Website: walmart
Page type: customer-info-address
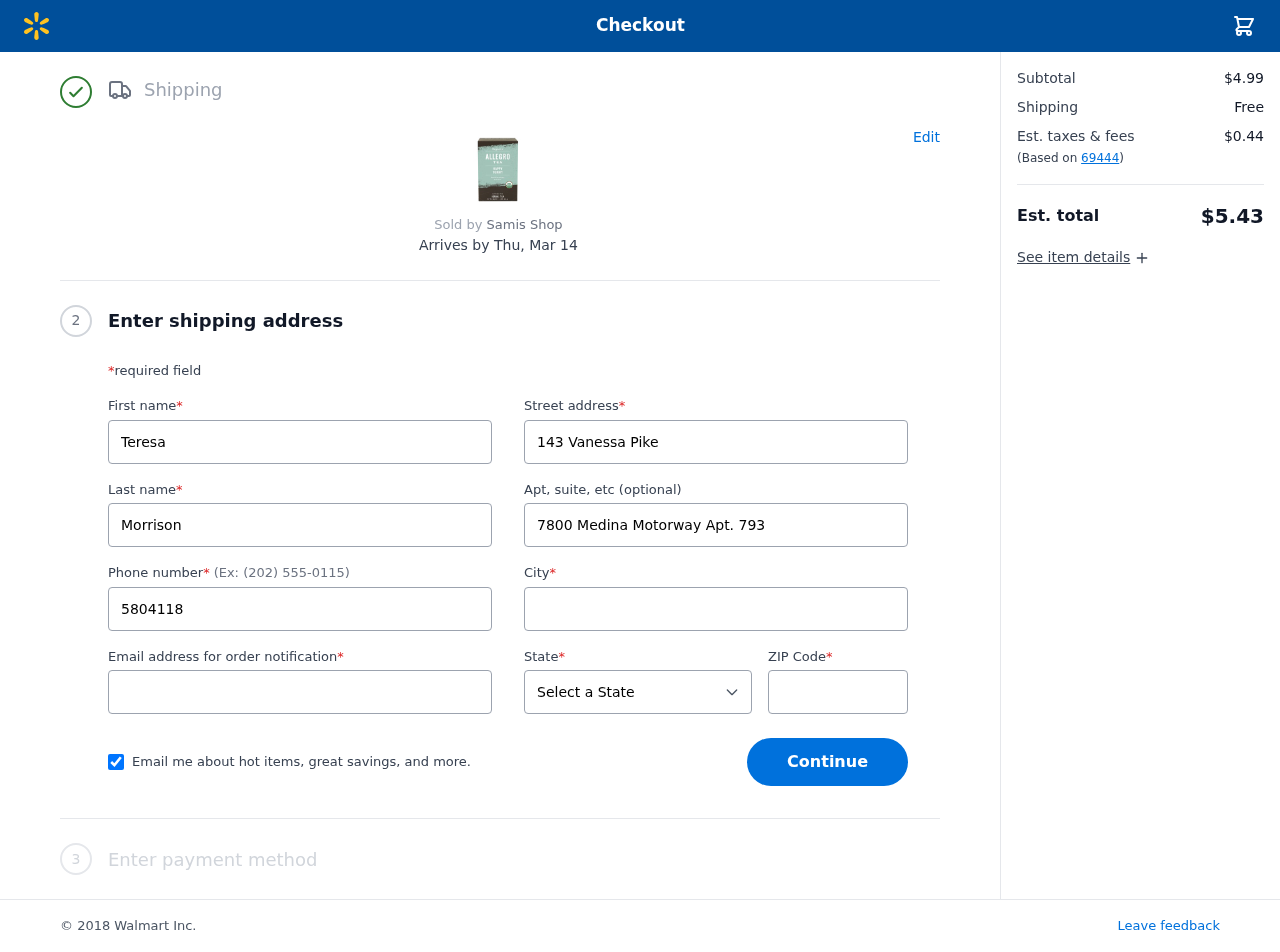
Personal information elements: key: PII_CITY
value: Robertsside
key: PII_EMAIL
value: teresamorrison@hotmail.com
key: PII_FIRSTNAME
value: Teresa
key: PII_LASTNAME
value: Morrison
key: PII_PHONE
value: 5804118213
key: PII_POSTCODE
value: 69444
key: PII_STATE
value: Pennsylvania
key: PII_STREET
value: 143 Vanessa Pike
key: PII_STREET2
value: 7800 Medina Motorway Apt. 793
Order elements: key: ORDER_DELIVERY_DATE
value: Thu, Mar 14
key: ORDER_SUBTOTAL
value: $4.99
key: ORDER_SHIPPING_COST
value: Free
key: ORDER_TAX
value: $0.44
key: ORDER_TOTAL
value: $5.43